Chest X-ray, AP view. Patient: 56 years old, sex F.
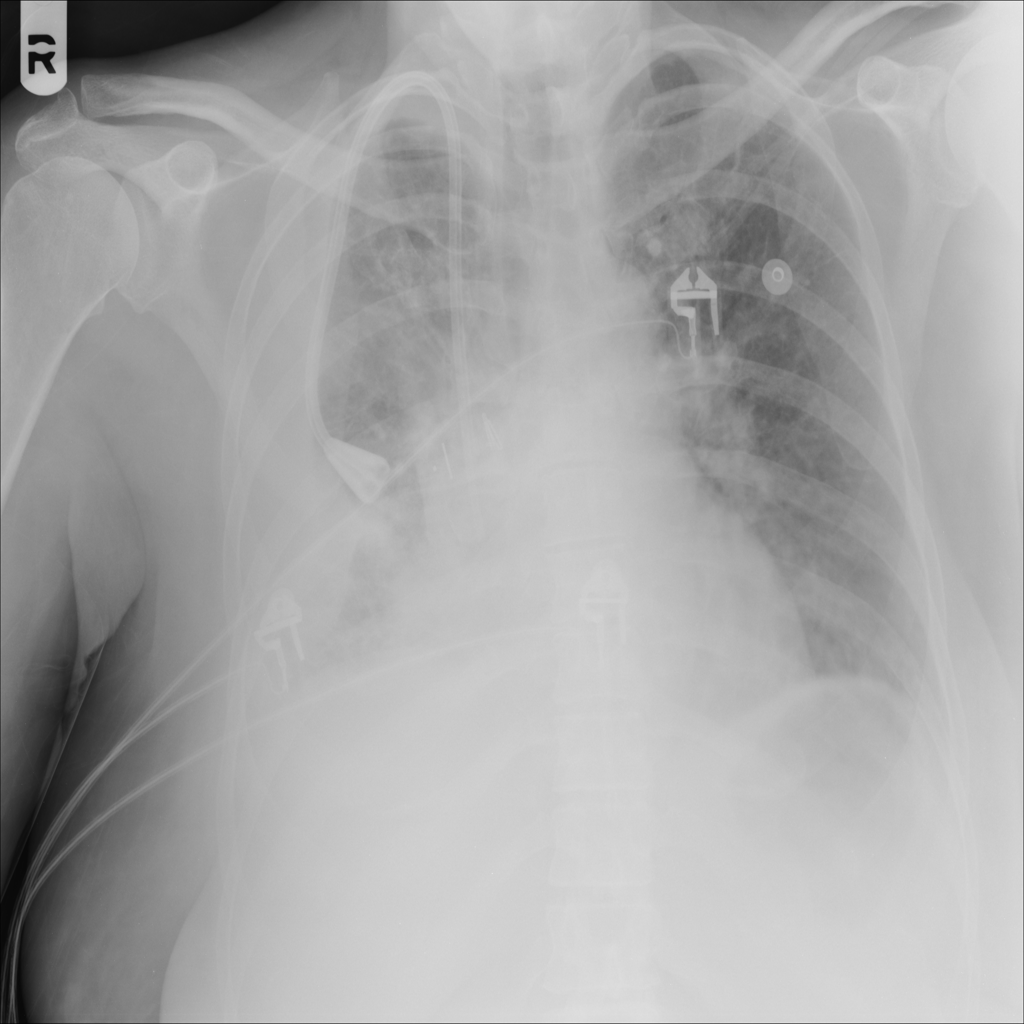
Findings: Effusion